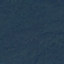
Land use / land cover class: Forest